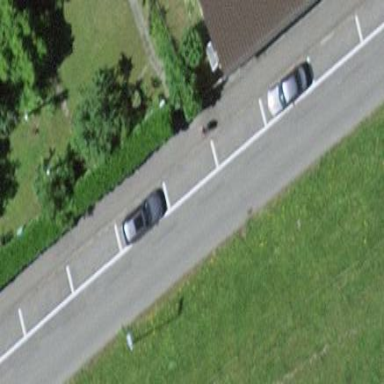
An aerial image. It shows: Parking lane with parallel orientation.